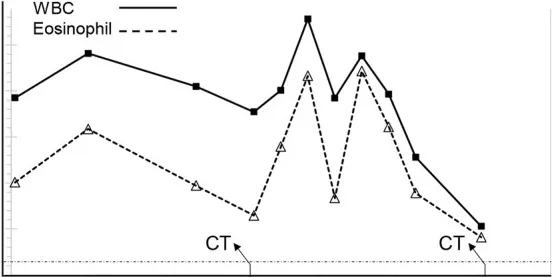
The clinical course of case 1. The X axis indicate the time (days). AZA, azacitidine; WBC, white blood cells; PLS, prednisolone.
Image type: pathology (masson_trichrome)